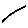
Label: line